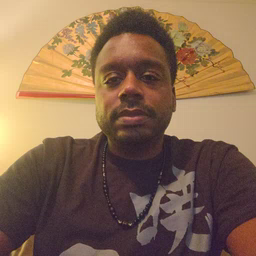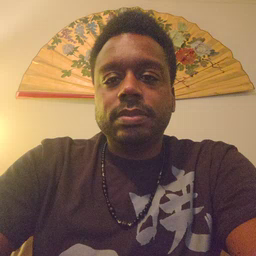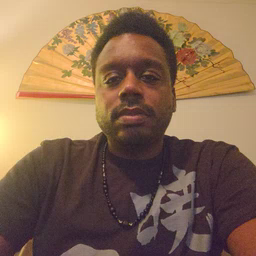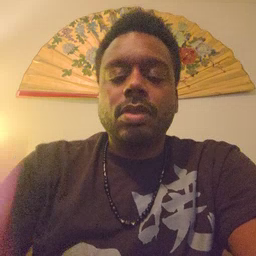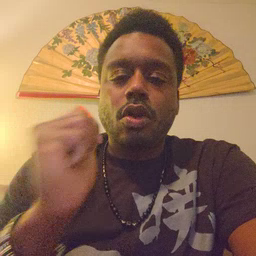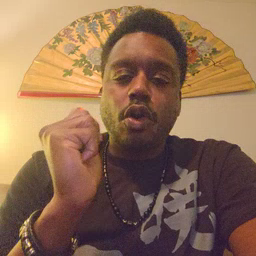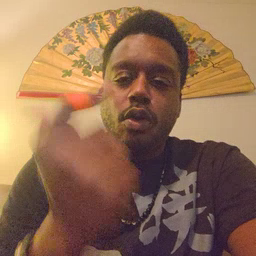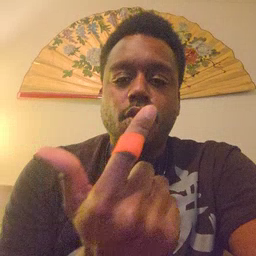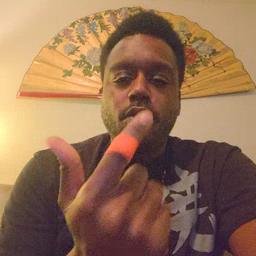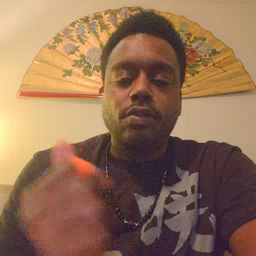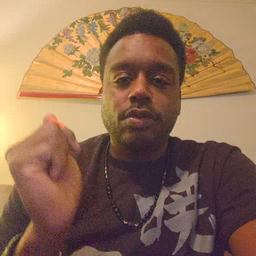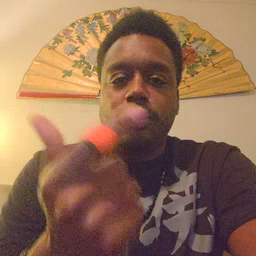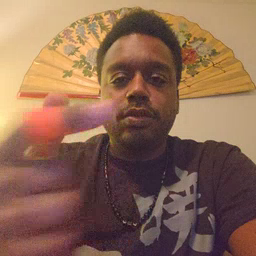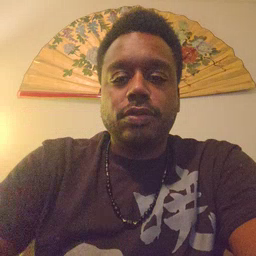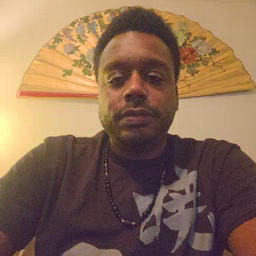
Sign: all